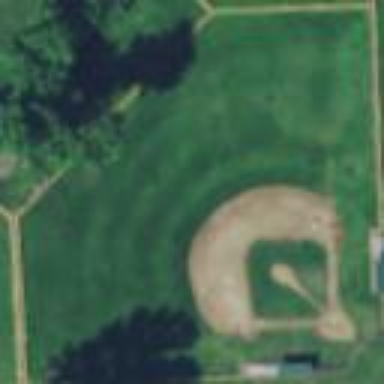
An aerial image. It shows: Baseball pitch for leisure land activities.